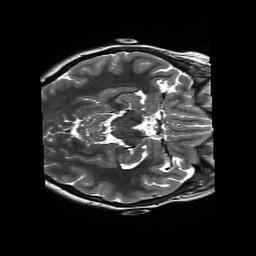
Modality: T2w
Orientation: axial
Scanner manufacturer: siemens
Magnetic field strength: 3 T
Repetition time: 13.52 s
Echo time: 0.088 s